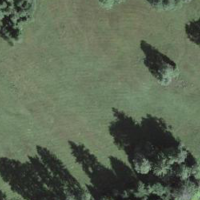
EUNIS habitat code: 44
Species observed at this site:
Succisa pratensis
Parnassia palustris